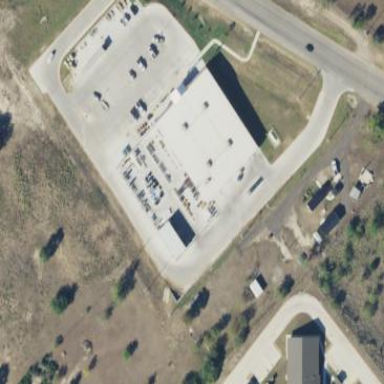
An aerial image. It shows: Country store within building.